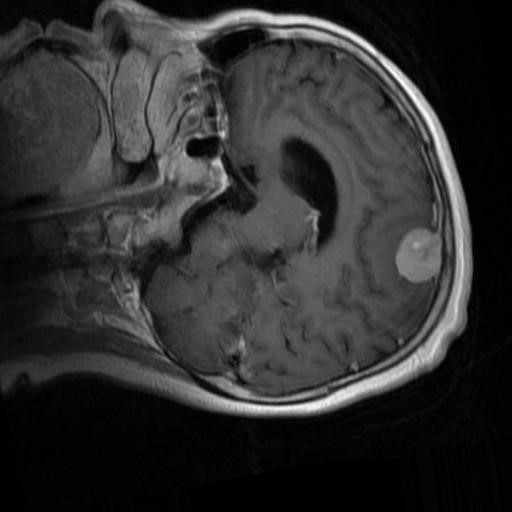
Label: brain_menin